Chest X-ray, PA view. Patient: 16 years old, sex F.
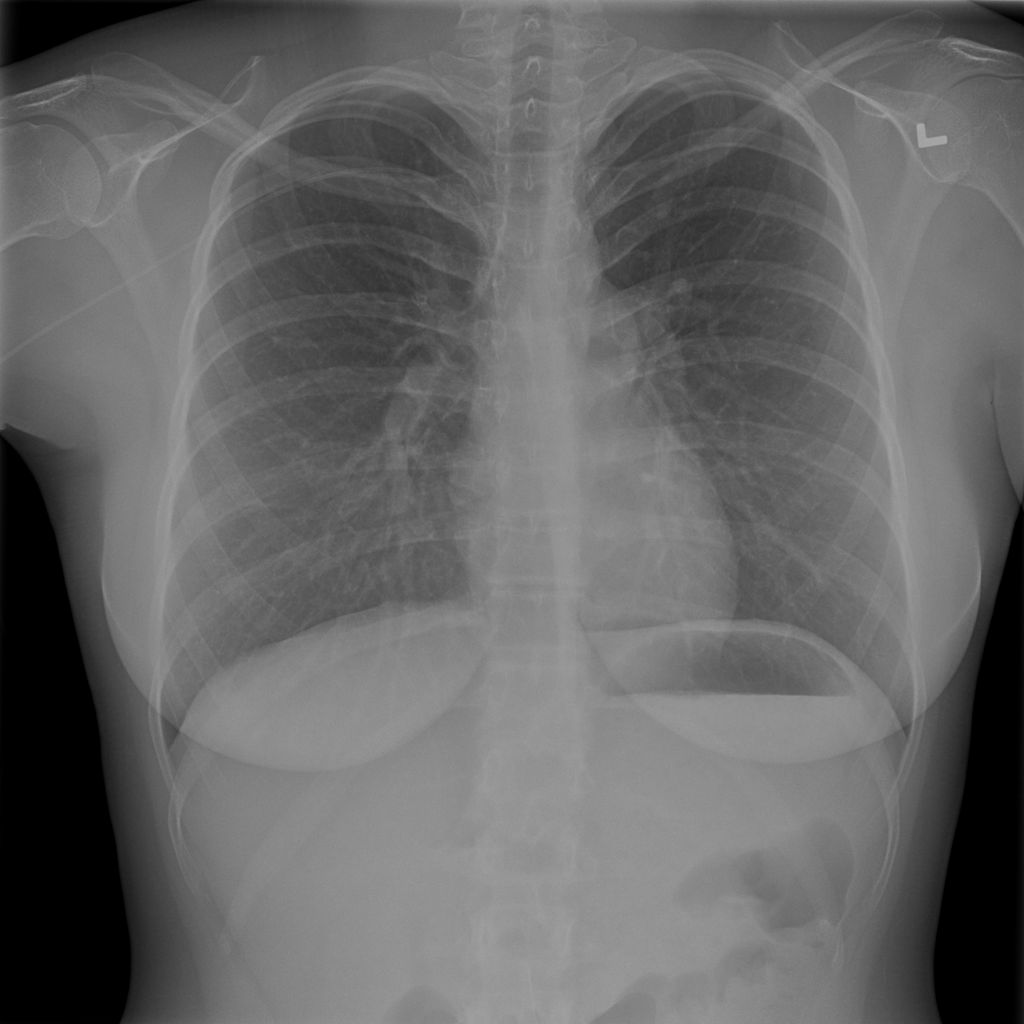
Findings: No Finding